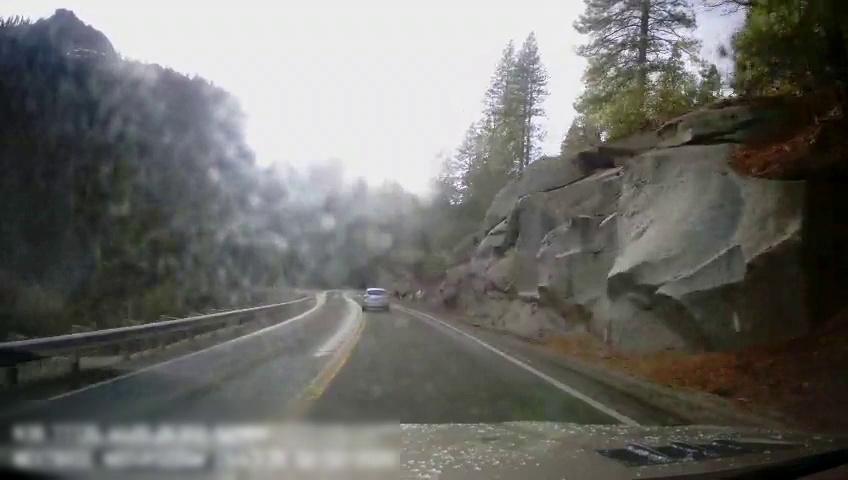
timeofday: Day
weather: Sunny
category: Drivable Space
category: Vehicles | Car
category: Lanes | Opposite Lane
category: Lanes | Current Lane
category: Lanes | Current Lane
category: Lanes | Current Lane